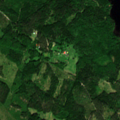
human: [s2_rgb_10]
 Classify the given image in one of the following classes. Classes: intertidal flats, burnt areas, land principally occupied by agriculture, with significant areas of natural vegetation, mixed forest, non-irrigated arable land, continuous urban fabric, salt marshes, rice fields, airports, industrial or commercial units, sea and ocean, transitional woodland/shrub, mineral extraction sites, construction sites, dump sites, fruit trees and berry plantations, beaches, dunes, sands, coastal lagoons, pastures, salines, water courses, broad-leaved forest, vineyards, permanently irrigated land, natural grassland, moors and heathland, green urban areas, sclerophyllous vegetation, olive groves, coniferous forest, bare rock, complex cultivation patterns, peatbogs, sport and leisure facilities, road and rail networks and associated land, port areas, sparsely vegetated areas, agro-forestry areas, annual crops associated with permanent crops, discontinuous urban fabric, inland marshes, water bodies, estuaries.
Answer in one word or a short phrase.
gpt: broad-leaved forest, mixed forest, transitional woodland/shrub, water bodies